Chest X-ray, PA view. Patient: 29 years old, sex M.
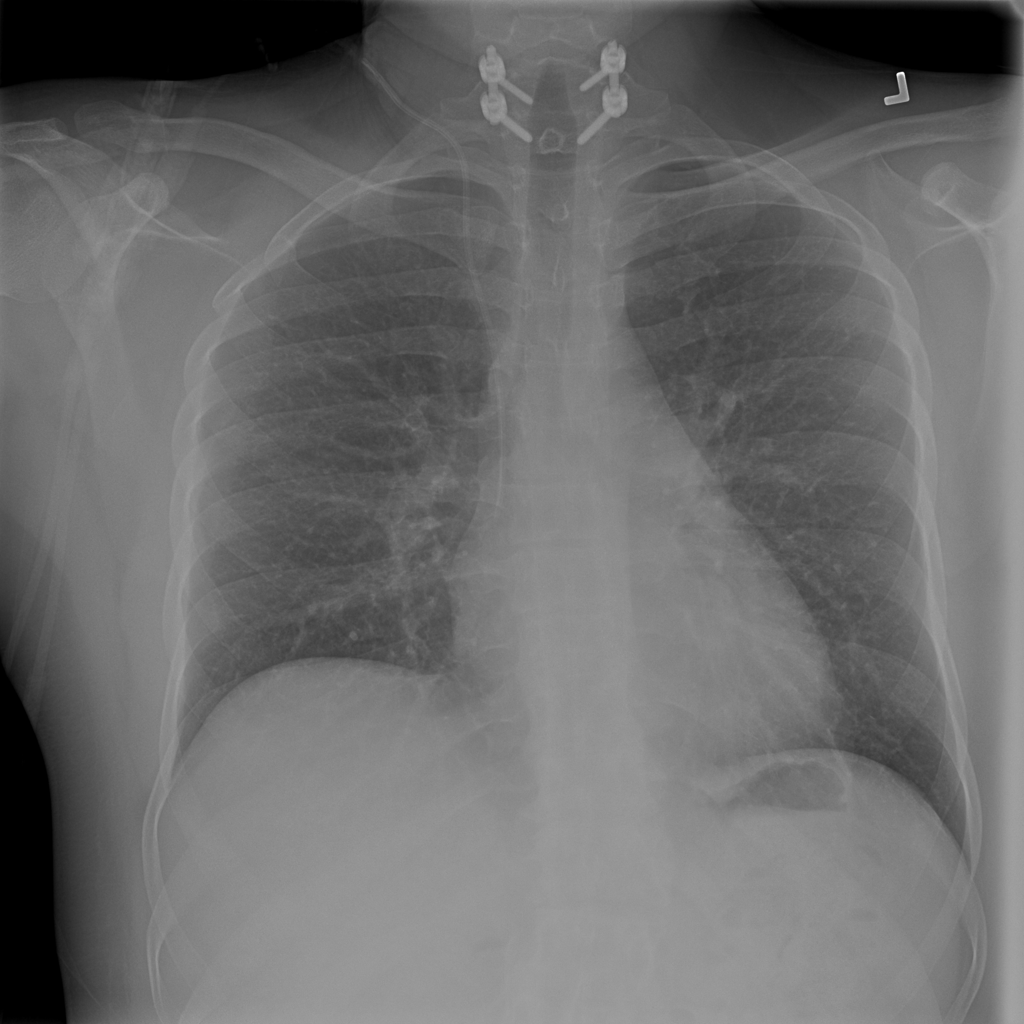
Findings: No Finding